Question: I want to navigate the user to a locations management page when the user clicks/taps the top area of the screen where the location name is displayed.

I've tried a ton of different options and none have worked for me
1. Button with opacity of .01... doesn't work well
2. Grid tapped event on the location grid... only records click with solid background or when letters are tapped
3. Grid tapped event on page root... Records tap, but I cannot figure out how to determine if it was a tap on the top area of screen.
4. Manipulation of page root Grid to detect X,Y... This gives me the location of the manipulation but the user has to drag their finger. Not tap it.
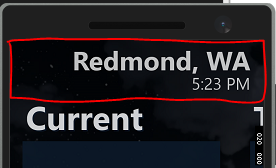
Answer: You can add a transparent layer (set its Opacity as 0.0) on top of location name, and set a solid background to make it visible to tap.
'''
<Grid>
<Grid.RowDefinitions>
<RowDefinition />
<RowDefinition />
</Grid.ColumnDefinitions>
<TextBlock FontSize="40">Redmond, WA</TextBlock>
<Grid Tapped="Grid_Tapped" Background="White" Opacity="0" />
<!--The rest omitted-->
<TextBlock Grid.Row="1" FontSize="40">Current</TextBlock>
</Grid>
'''